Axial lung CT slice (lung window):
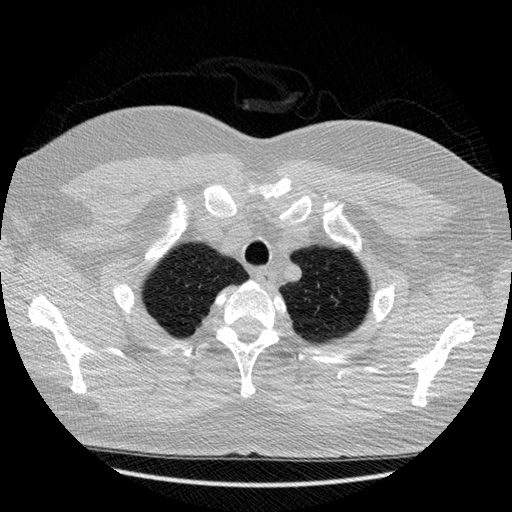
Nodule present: no